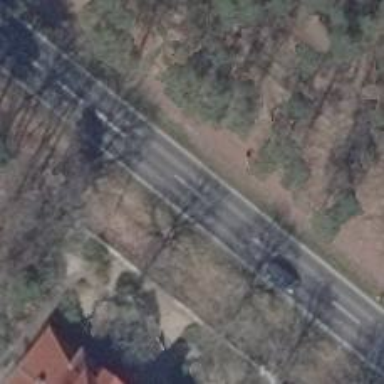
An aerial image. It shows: Secondary road with asphalt surface.